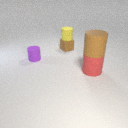
small brown rubber cube below small yellow rubber cylinder